Aerial crown-view tile of a tropical tree (Barro Colorado Island, Panama), acquired 20250818:
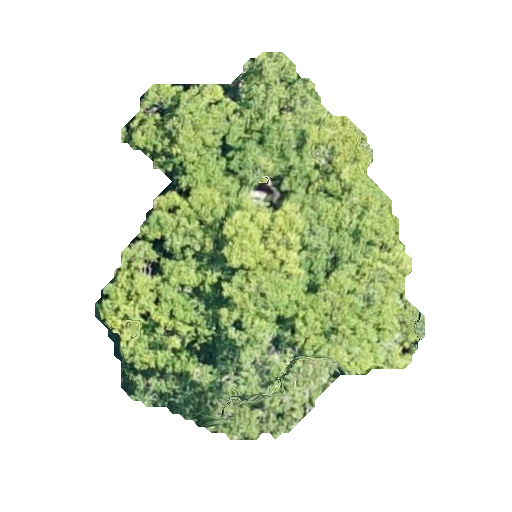
Species: Astronium graveolens
GBIF accepted scientific name: Astronium graveolens
Crown area: 121.767 m²